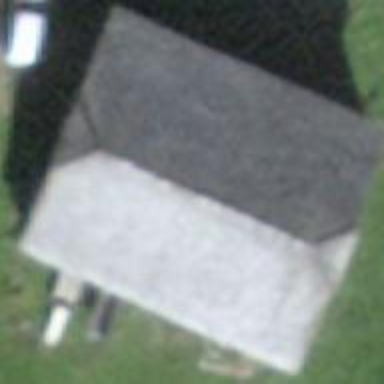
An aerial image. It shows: Rural barn.